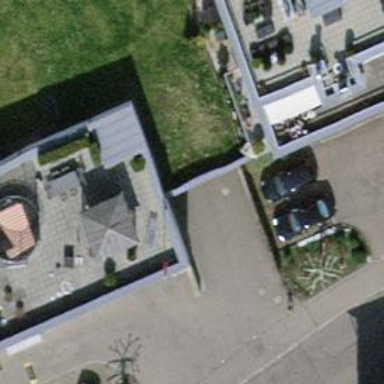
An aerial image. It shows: Parking entrance.